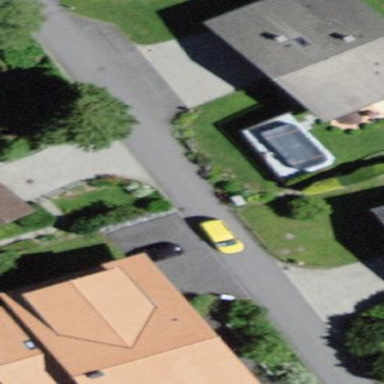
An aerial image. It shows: Residential building.